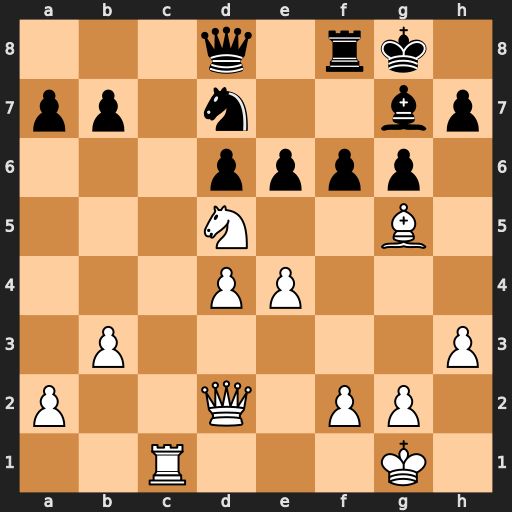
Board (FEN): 3q1rk1/pp1n2bp/3pppp1/3N2B1/3PP3/1P5P/P2Q1PP1/2R3K1
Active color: w
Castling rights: -
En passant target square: -
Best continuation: Rc8 Qxc8 Ne7+ Kf7 Nxc8